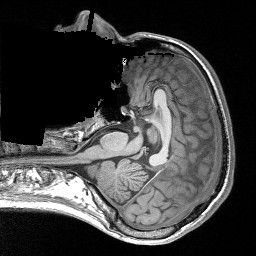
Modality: T1w
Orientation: axial